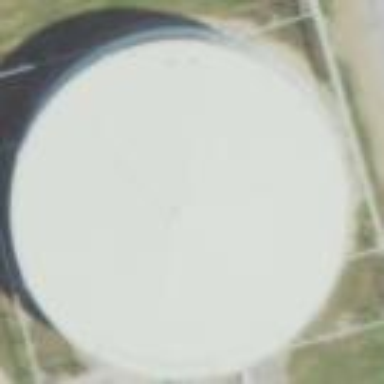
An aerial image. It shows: Storage tank which is man-made.